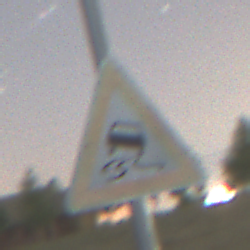
Verkehrszeichen: SchleuderOderRutschgefahr
Umgebung: Outdoor, Nature
Tageszeit: Night
Wetter: Overcast
Licht: Artificial
Jahreszeit: NotSpecified
Kontrast: LowContrast